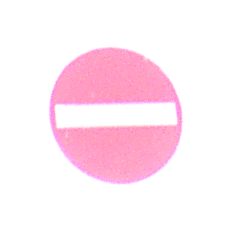
Verkehrszeichen: VerbotDerEinfahrt
Umgebung: Outdoor, Nature
Tageszeit: MorningAfternoon
Wetter: Clear
Licht: Natural
Jahreszeit: Winter
Kontrast: HighContrast